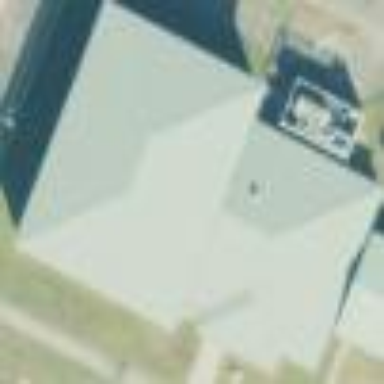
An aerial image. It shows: School building.